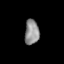
Tissue: lung
Cell type: Endothelial cells
Senescence score: 0.5581
Nuclear area (px): 351
Mean DAPI intensity: 143.424